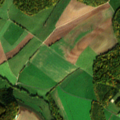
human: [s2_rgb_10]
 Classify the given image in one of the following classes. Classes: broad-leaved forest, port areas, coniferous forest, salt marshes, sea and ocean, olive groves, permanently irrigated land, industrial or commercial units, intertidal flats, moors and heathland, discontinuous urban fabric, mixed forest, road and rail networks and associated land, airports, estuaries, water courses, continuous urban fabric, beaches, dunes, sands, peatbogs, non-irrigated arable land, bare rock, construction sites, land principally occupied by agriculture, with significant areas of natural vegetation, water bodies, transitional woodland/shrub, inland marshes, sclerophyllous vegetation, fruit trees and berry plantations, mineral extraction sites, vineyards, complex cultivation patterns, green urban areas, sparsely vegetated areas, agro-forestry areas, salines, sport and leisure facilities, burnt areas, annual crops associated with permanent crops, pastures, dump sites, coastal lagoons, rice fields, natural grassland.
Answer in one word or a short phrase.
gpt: pastures, complex cultivation patterns, broad-leaved forest